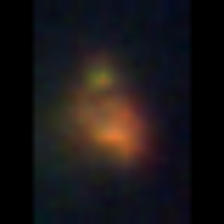
Taxon: Unknown_detritus
Group: Unknown